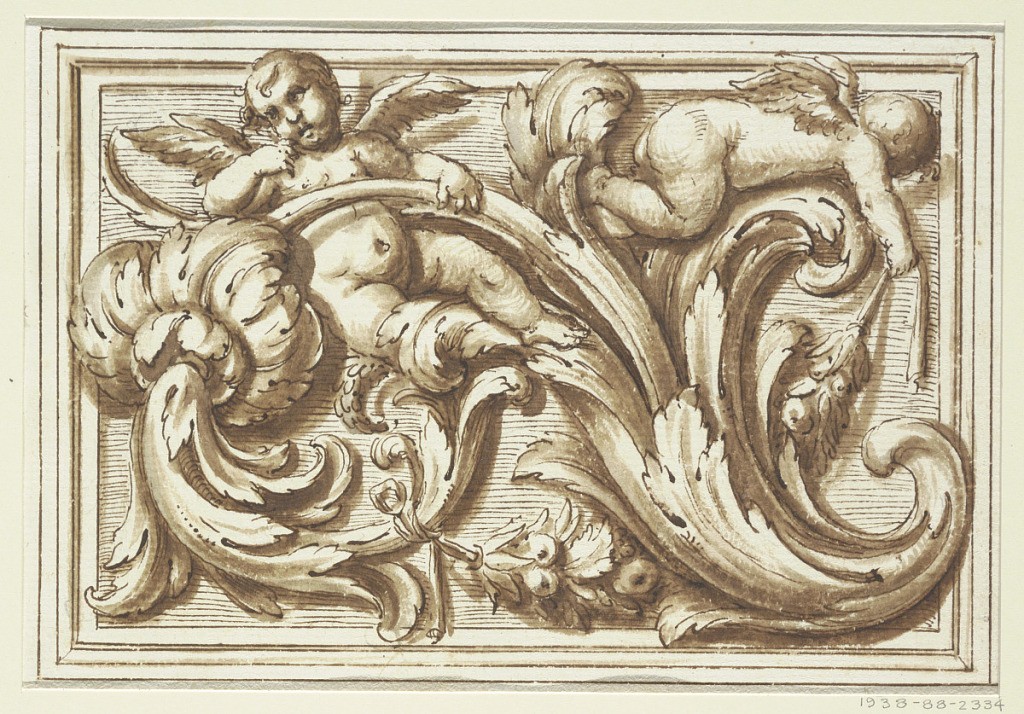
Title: One of a set of projects for a title page and the decoration of a horizontal panel
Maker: Francesco Bedeschini, Italian
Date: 1675-1699
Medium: Pen, brush, sepia
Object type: Drawing
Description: The panel has an elaborated frame, the outermost borderline of which is framing the drawing. With blossoming flower and two putti. Intended to be engraved